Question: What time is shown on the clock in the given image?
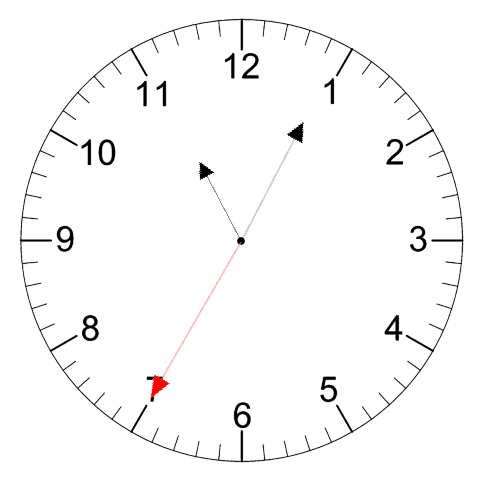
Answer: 11:04:35